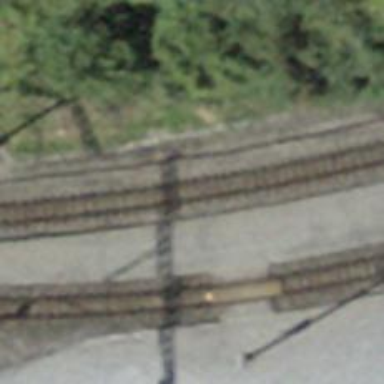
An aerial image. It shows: Narrow-gauge railway with electrified contact line.